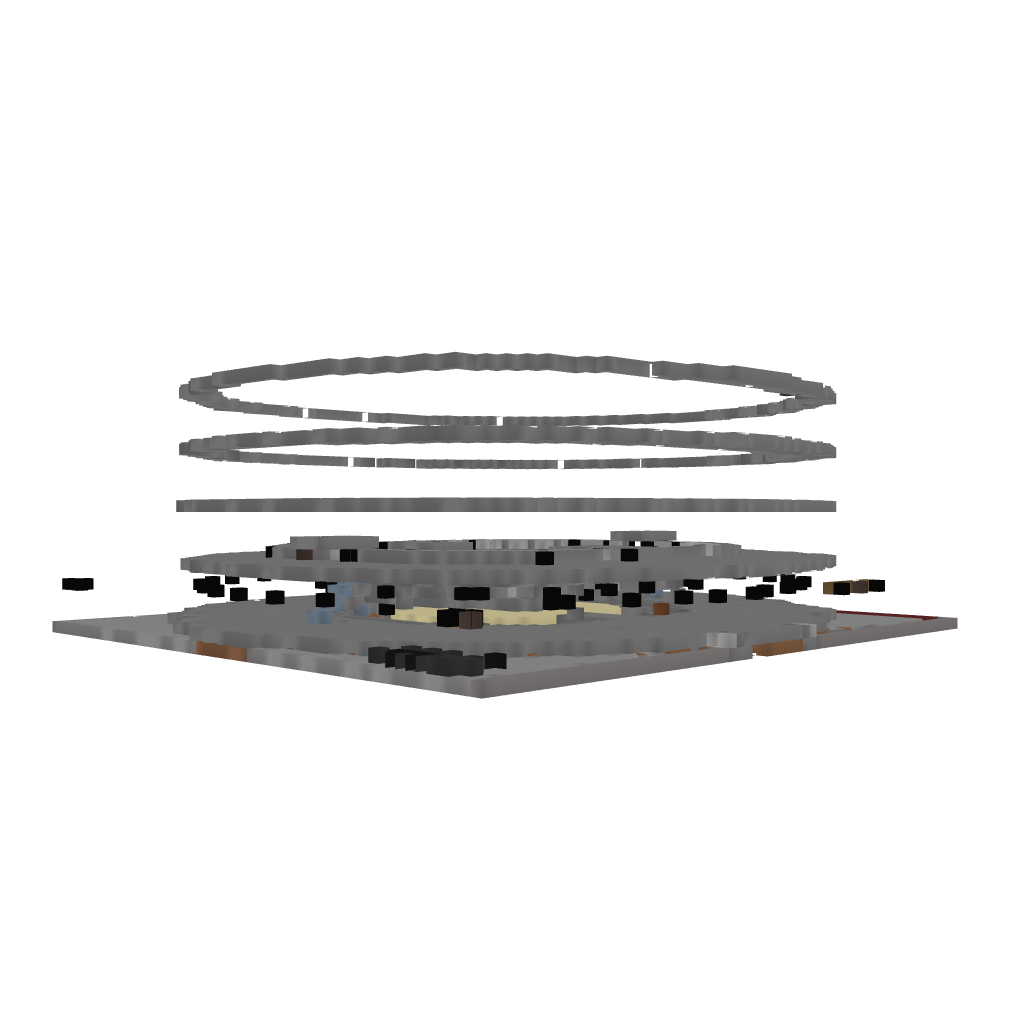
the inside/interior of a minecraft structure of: Coliseum